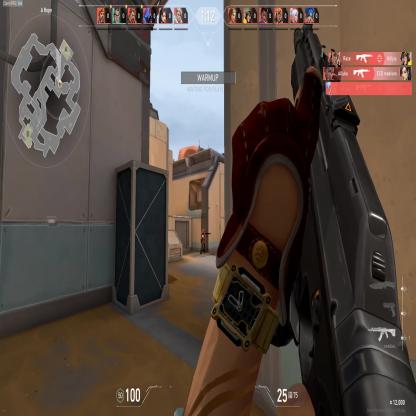
Label: enemy